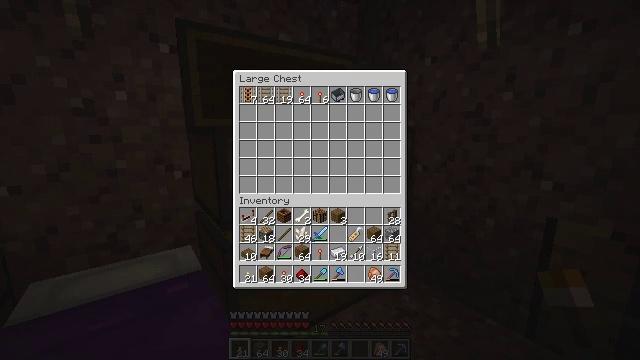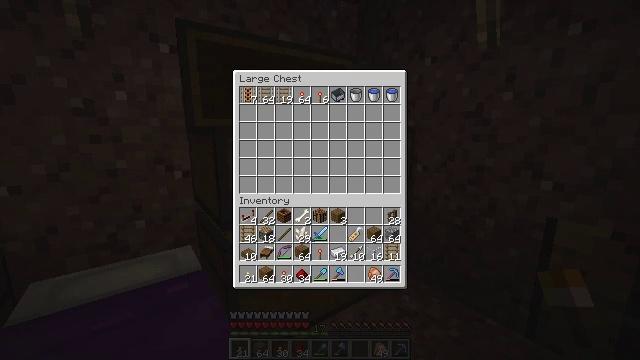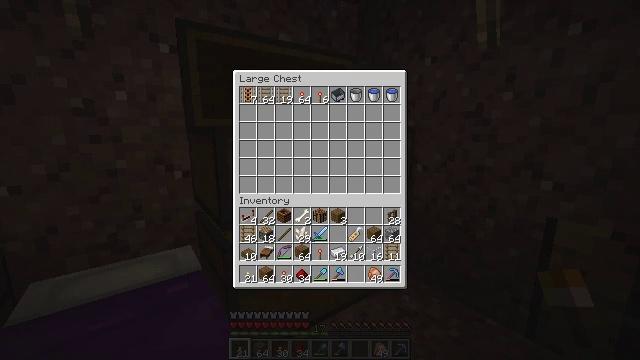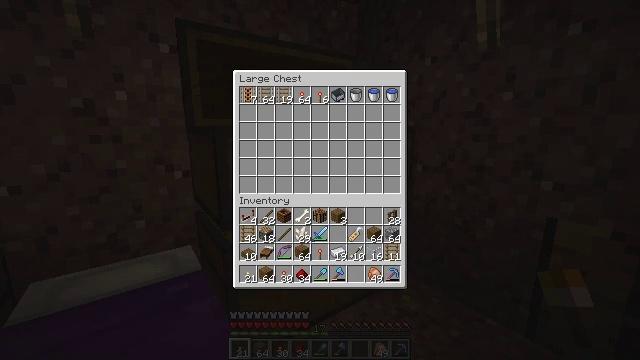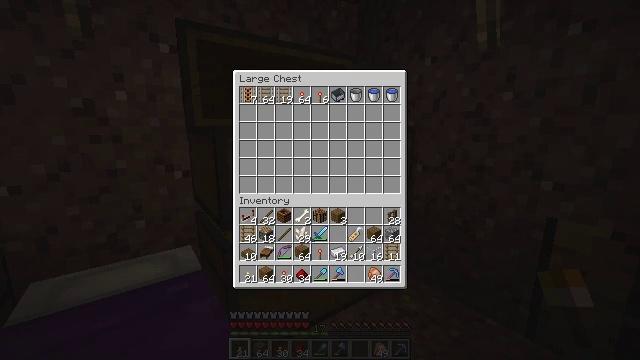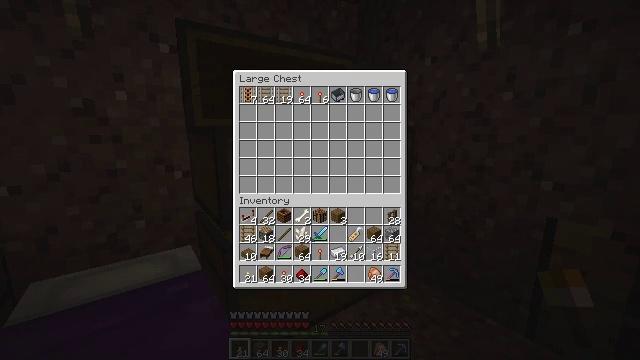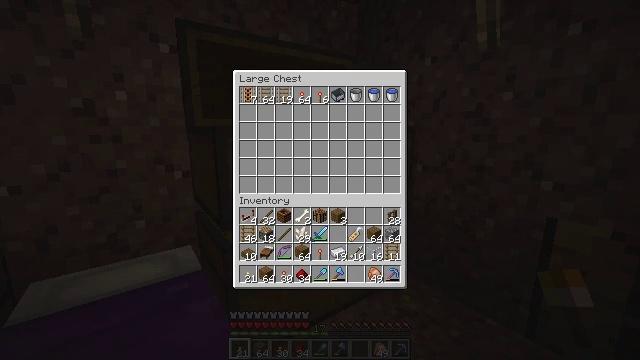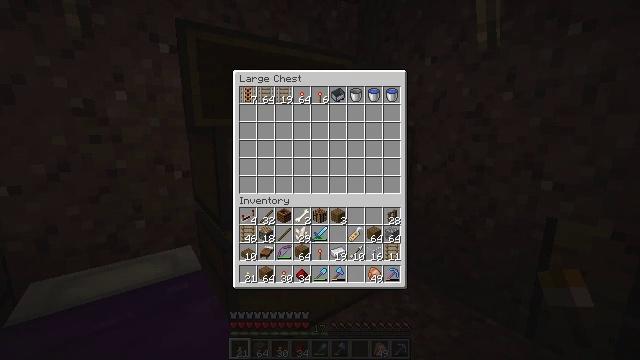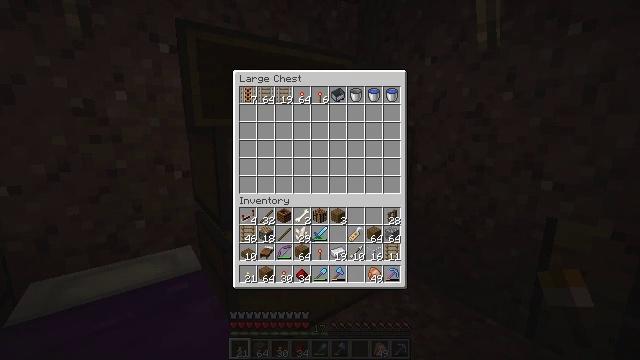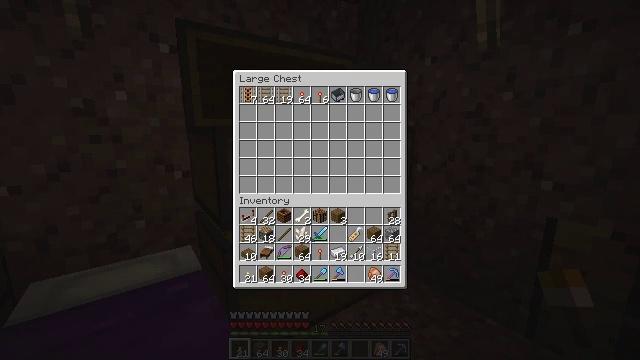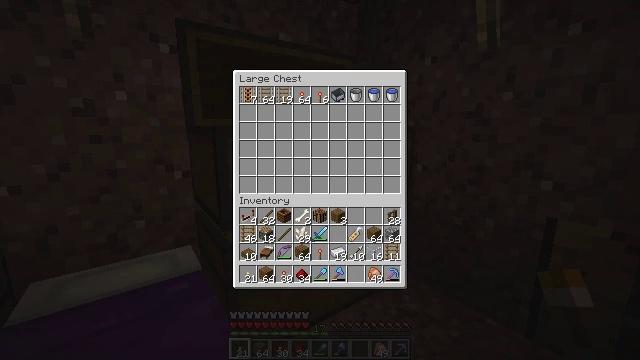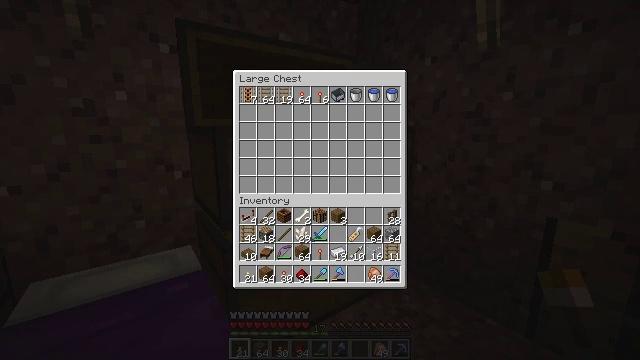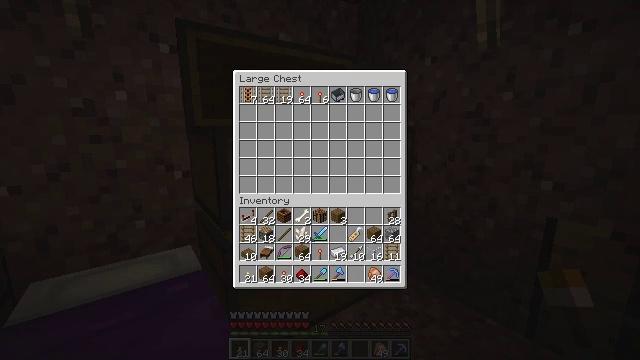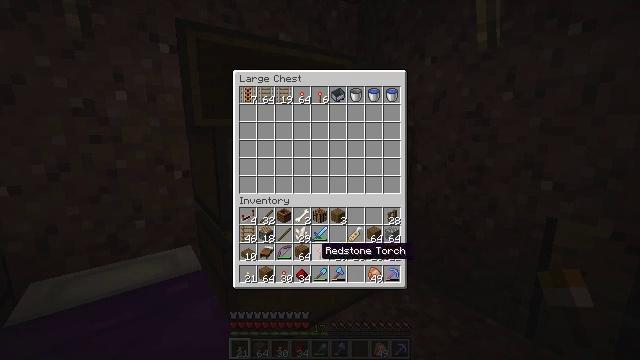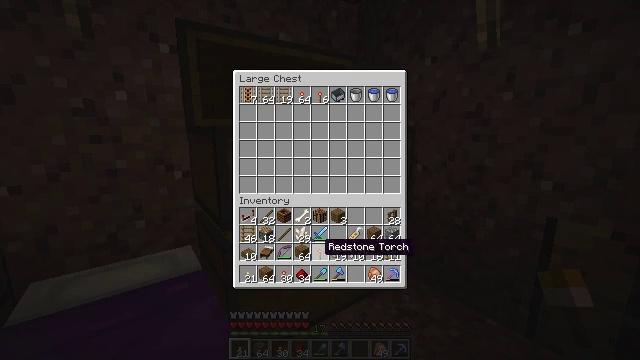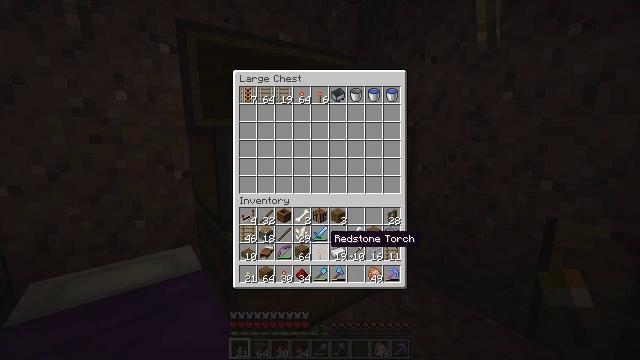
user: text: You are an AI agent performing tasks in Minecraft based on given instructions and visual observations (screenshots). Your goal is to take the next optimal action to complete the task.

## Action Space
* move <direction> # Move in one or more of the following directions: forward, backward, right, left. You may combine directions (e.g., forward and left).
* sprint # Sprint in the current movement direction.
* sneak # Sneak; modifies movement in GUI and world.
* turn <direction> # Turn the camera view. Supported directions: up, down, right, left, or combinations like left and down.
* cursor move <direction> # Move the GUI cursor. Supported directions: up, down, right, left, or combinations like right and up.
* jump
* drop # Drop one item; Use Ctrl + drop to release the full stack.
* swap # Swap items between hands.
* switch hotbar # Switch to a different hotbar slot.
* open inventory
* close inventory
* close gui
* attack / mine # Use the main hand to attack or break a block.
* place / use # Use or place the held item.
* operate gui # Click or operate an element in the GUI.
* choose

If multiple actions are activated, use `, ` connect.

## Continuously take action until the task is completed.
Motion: motion action
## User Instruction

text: Create a spruce pressure plate in the crafting table with spruce planks.
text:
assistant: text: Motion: no_op
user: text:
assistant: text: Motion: no_op
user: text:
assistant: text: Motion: no_op
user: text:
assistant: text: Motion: no_op
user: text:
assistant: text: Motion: no_op
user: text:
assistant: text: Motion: no_op
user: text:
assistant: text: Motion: no_op
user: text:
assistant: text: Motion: no_op
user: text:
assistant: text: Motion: no_op
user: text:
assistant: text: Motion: no_op
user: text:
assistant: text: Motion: no_op
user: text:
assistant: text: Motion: no_op
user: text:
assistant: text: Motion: no_op
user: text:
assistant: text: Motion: no_op
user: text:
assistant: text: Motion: cursor move up
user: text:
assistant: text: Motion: cursor move up
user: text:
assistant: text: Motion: cursor move up
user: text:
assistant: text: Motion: cursor move up
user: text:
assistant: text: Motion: cursor move right and up
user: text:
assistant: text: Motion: cursor move right and up
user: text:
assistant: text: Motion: cursor move right and up
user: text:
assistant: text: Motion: sneak, cursor move right and up
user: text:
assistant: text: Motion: sneak, cursor move right and up
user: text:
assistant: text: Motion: sneak, cursor move up
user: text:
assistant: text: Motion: sneak, cursor move up
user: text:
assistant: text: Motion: sneak
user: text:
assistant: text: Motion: sneak
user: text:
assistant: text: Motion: sneak
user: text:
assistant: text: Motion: sneak
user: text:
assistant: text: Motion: sneak